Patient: sex M, age 81
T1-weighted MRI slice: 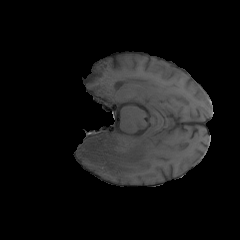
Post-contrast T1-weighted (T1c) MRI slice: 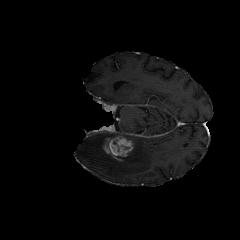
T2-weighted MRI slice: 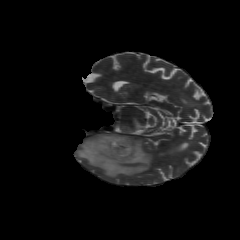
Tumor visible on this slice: yes
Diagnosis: Glioblastoma, IDH-wildtype
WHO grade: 4